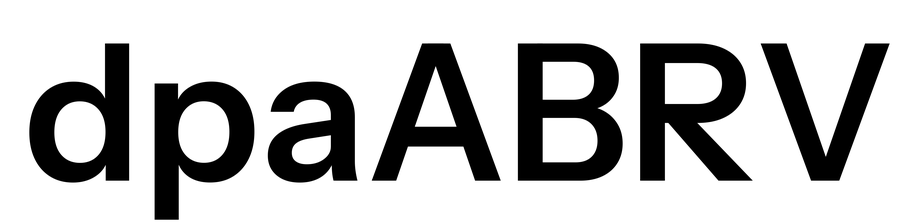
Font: InstrumentSans_SemiBold